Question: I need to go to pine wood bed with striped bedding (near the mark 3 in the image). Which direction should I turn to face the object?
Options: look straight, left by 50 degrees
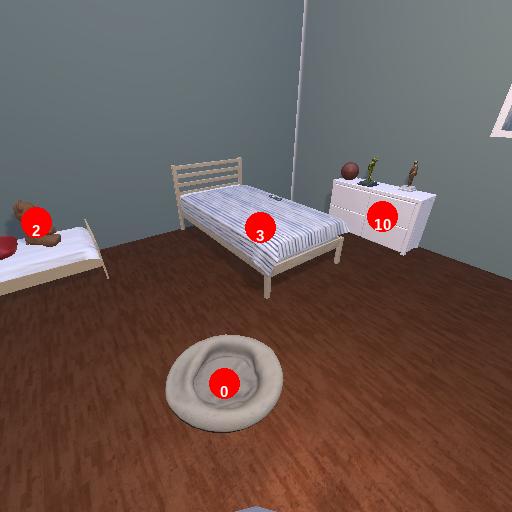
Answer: look straight